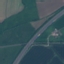
Land use / land cover class: Highway